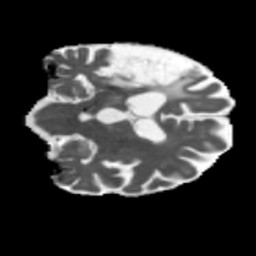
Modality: MD
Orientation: coronal
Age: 58
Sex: male
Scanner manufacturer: siemens
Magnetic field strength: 3 T
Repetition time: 5.47 s
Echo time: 0.0854 s